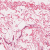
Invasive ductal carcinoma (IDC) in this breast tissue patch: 0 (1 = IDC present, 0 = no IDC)